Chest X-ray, PA view. Patient: 49 years old, sex F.
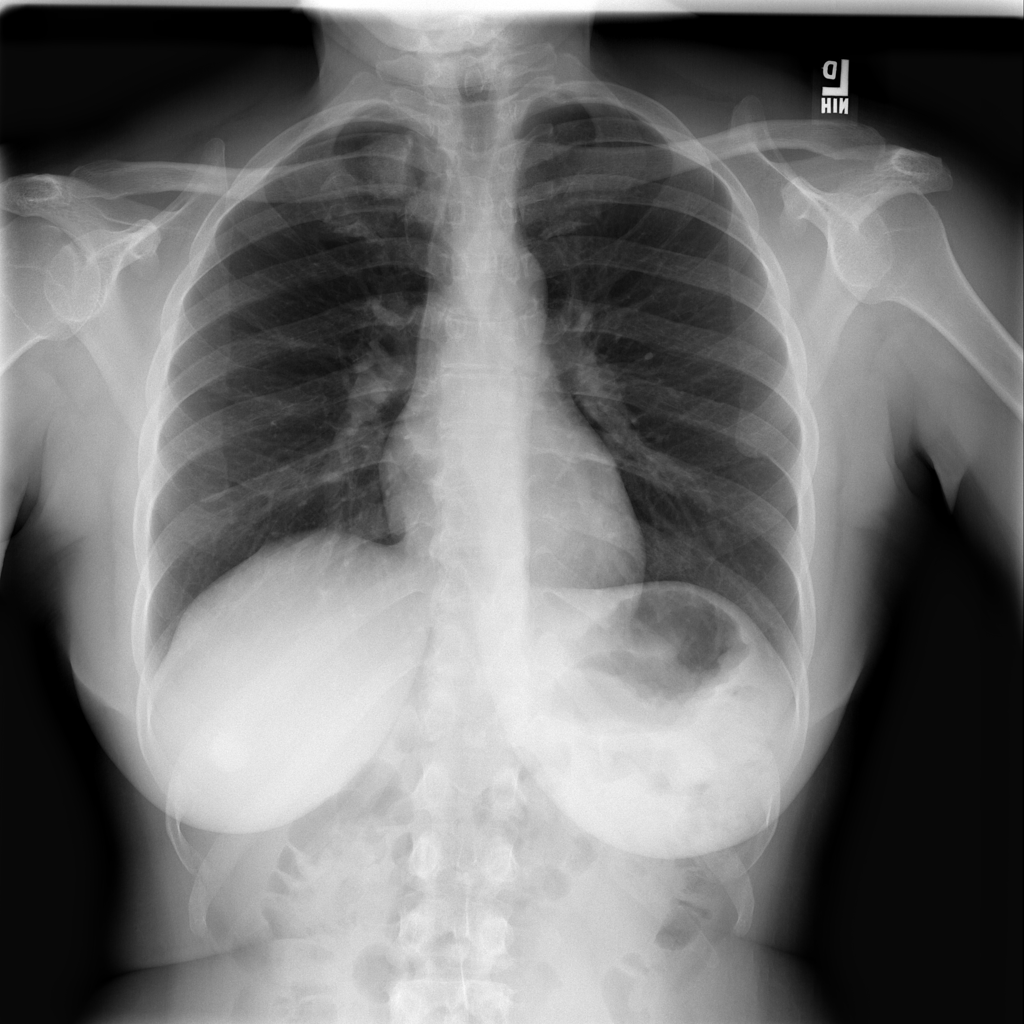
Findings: No Finding